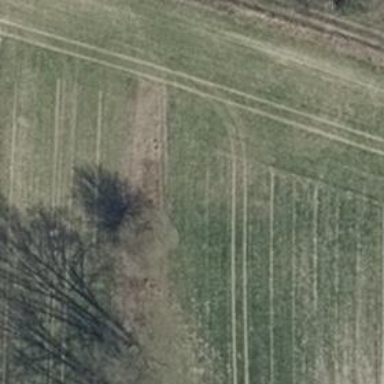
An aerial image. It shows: Row of trees in natural setting.